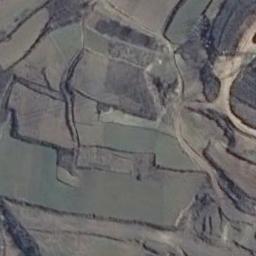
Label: terrace